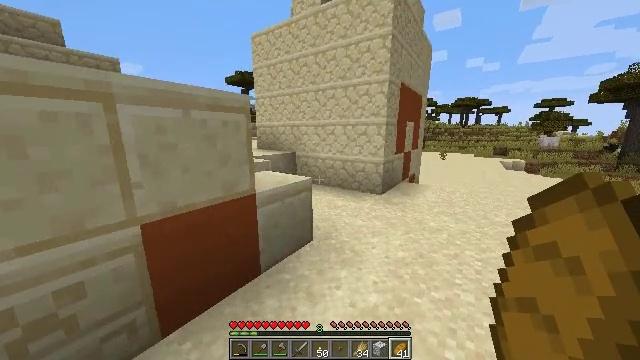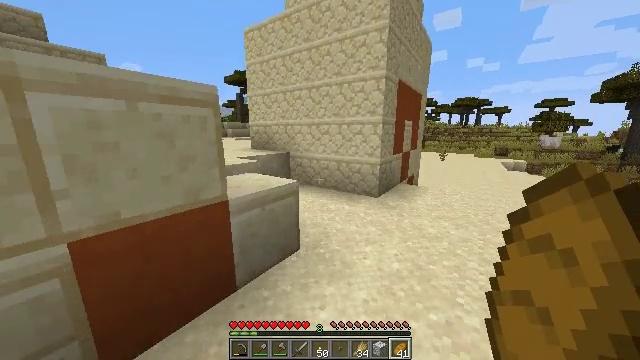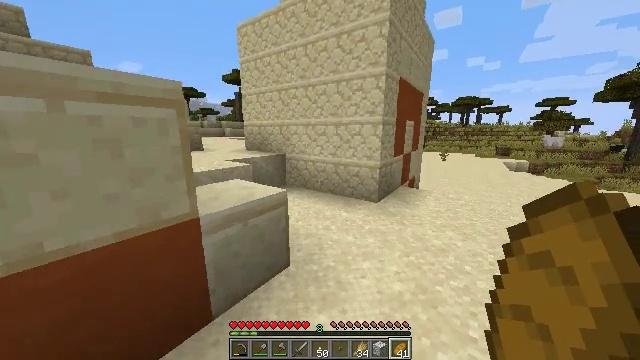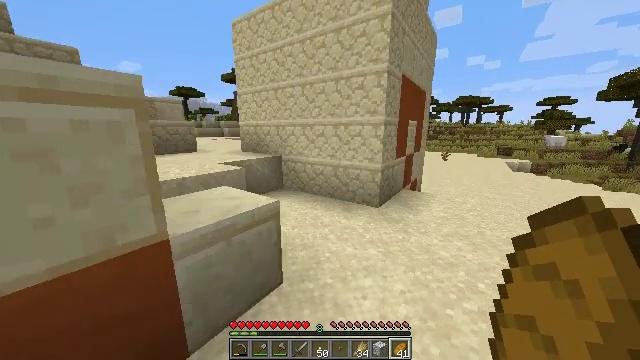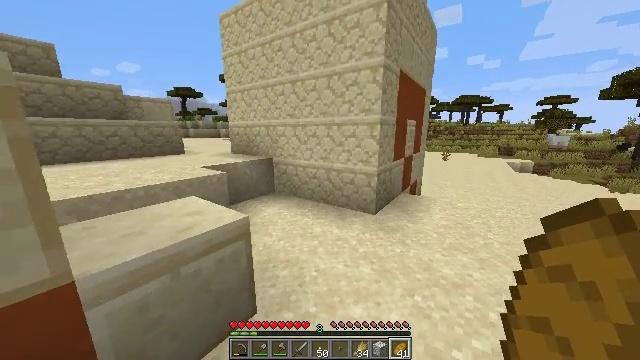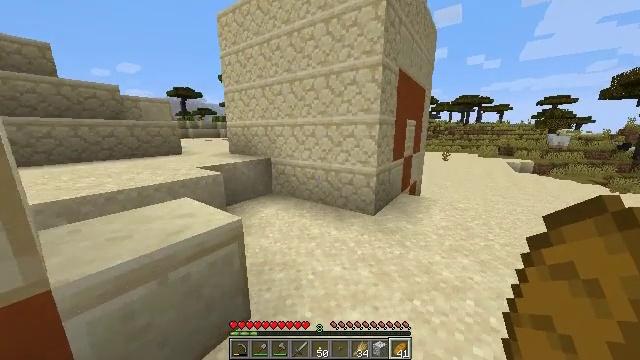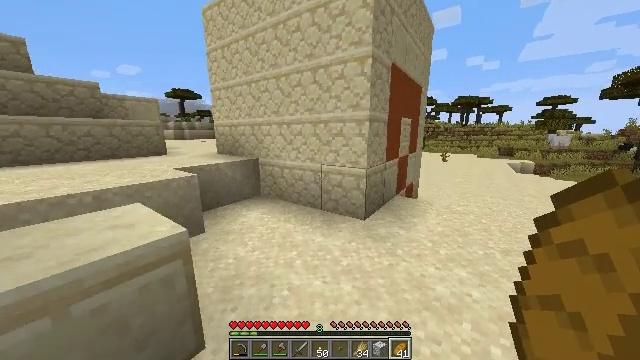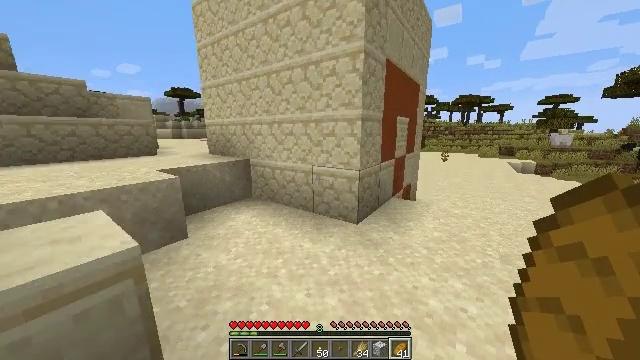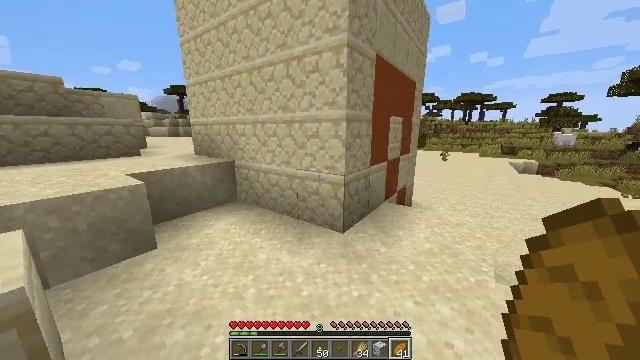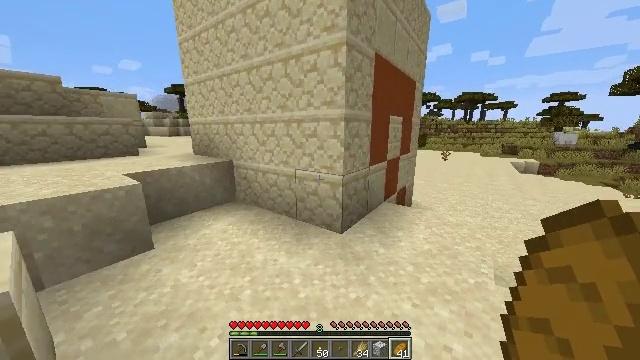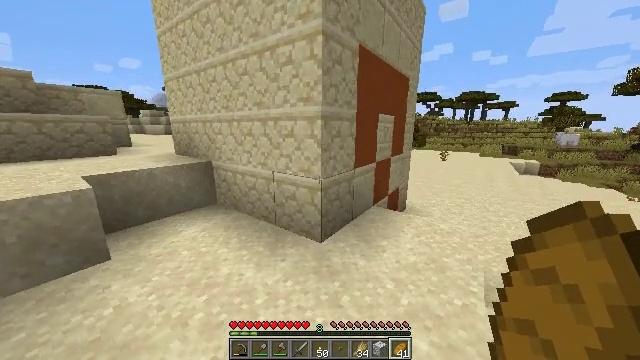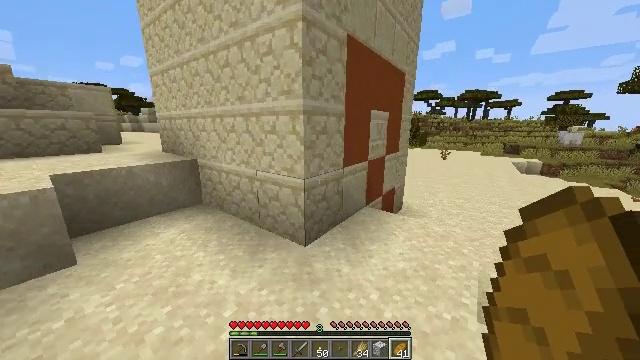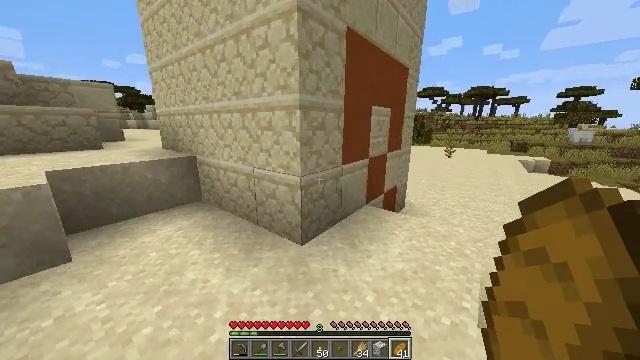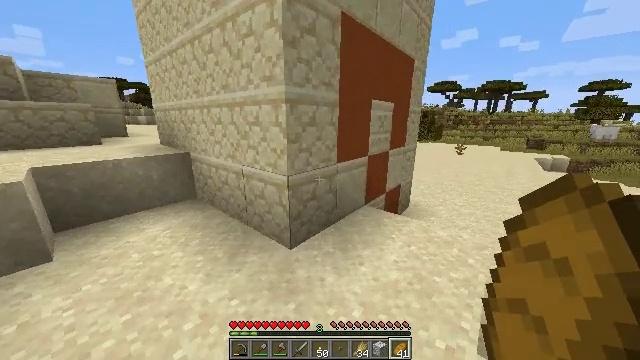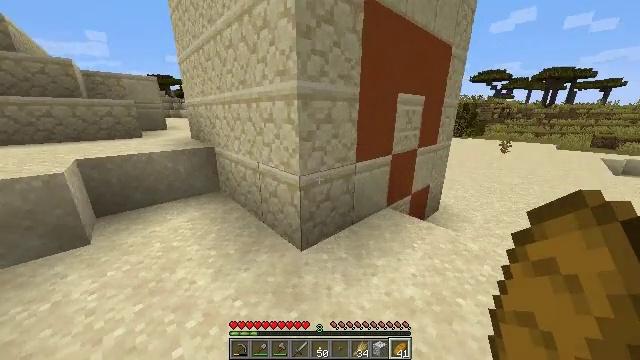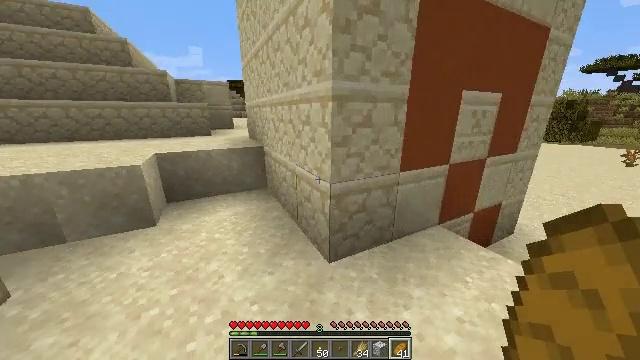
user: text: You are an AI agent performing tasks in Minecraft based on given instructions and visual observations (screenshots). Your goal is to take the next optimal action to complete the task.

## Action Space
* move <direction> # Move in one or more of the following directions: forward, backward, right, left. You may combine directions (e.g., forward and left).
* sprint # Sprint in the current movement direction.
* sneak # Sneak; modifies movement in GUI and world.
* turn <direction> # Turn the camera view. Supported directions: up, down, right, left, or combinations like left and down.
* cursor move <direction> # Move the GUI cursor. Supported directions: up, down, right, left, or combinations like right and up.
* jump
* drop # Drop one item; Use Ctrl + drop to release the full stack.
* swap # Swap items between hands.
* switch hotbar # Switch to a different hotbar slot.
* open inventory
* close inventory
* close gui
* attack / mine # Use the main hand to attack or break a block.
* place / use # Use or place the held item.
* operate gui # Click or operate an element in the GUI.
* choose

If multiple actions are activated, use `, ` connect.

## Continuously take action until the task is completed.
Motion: motion action
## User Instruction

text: Collect orange terracotta for building.
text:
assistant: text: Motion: move forward, sprint
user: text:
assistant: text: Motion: move forward, sprint
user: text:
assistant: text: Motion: move forward and move right, sprint
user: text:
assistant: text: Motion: move forward and move right, sprint
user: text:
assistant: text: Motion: move forward and move right, sprint
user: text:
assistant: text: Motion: move forward and move right, sprint
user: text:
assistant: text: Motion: move forward and move right, sprint
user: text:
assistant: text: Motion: move forward and move right, sprint
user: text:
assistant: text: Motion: move forward and move right, sprint
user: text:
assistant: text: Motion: move forward and move right, sprint
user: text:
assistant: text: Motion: move forward and move right, sprint
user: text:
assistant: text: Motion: move forward and move right, sprint, turn left
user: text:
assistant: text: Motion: move forward and move right, sprint, turn left
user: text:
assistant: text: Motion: move forward and move right, sprint, turn left and down
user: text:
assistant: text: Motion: move forward and move right, sprint, turn left
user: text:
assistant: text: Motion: move forward, sprint, turn left and up
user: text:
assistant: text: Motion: move forward, sprint, turn left and up
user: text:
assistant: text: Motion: move forward, sprint, turn left and up
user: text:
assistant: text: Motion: move forward, sprint, turn left
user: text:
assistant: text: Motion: move forward, sprint, turn left
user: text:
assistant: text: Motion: move forward, sprint, turn right
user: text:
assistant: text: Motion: move forward, sprint
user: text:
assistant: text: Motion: move forward, sprint
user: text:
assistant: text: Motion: move forward, sprint
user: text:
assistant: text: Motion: move forward, sprint, jump
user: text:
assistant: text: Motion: move forward, sprint, jump
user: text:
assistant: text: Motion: move forward, sprint, turn right, jump
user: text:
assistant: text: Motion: move forward, sprint, turn right, jump
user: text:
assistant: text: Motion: move forward, sprint, turn right, jump
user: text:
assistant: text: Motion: move forward, sprint, turn right, jump